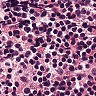
Metastatic tissue present: no